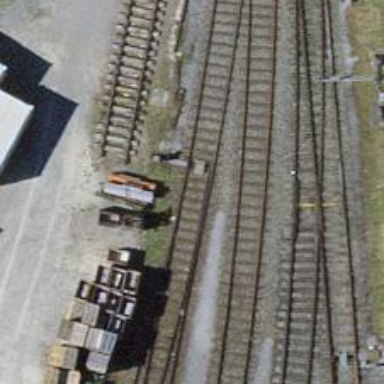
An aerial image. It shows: Railway switch.